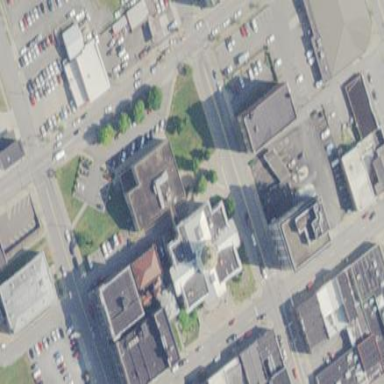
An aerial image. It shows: Courthouse building.